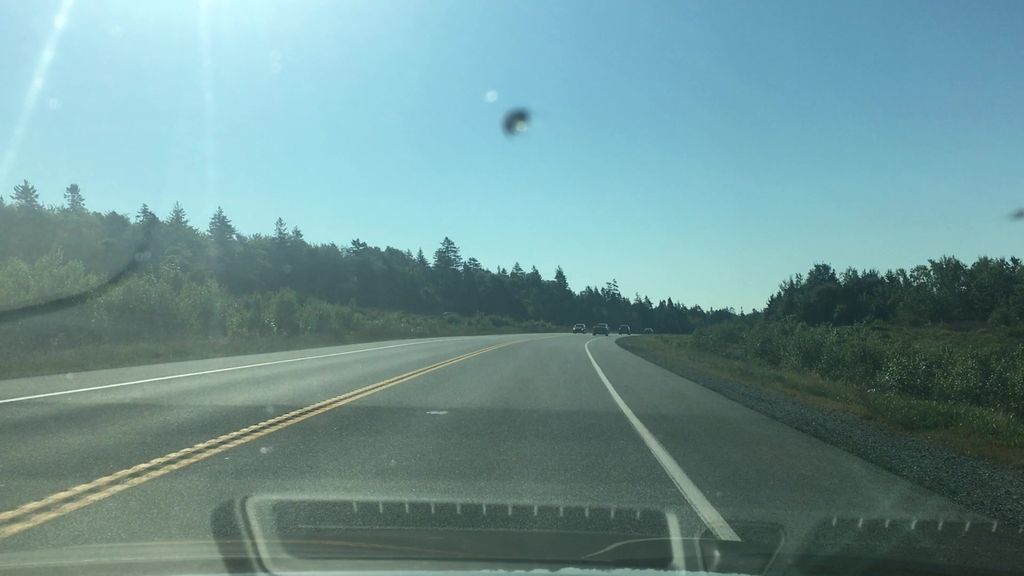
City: halifax